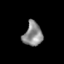
Tissue: skin
Cell type: Endothelial cells
Senescence score: 0.2607
Nuclear area (px): 436
Mean DAPI intensity: 140.236